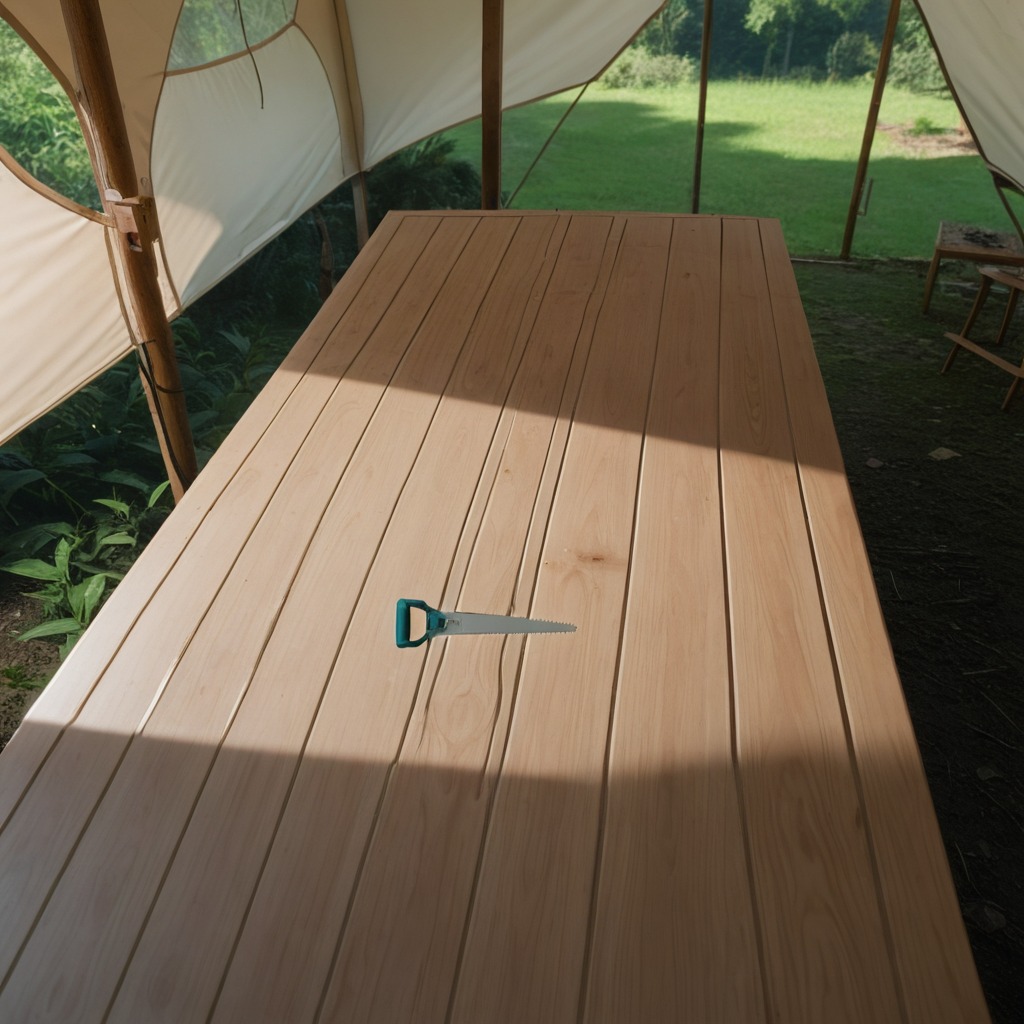
A metal saw is lying on a wooden table inside a jungle field workshop tent humid ambient light worn but